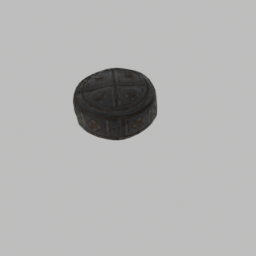
Label: people